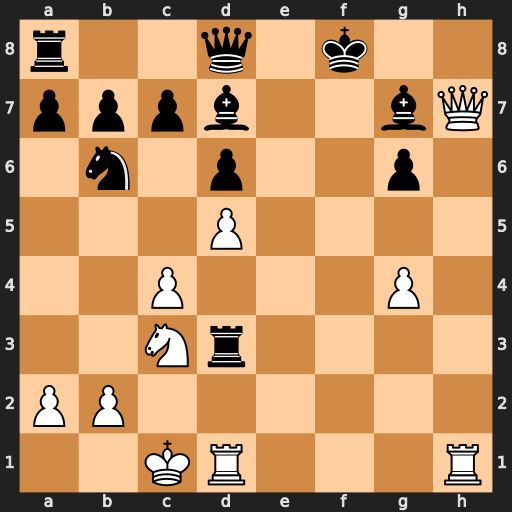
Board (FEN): r2q1k2/pppb2bQ/1n1p2p1/3P4/2P3P1/2Nr4/PP6/2KR3R
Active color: w
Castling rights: -
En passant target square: -
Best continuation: Rdf1+ Bf5 Qxg6 Qf6 Rxf5